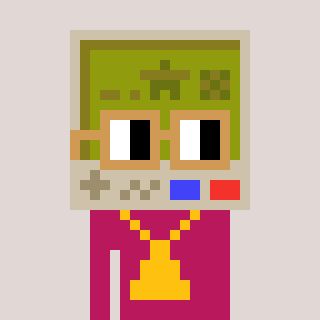
a pixel art character with square brown glasses, a gameboy-shaped head and a darkpink-colored body on a warm background